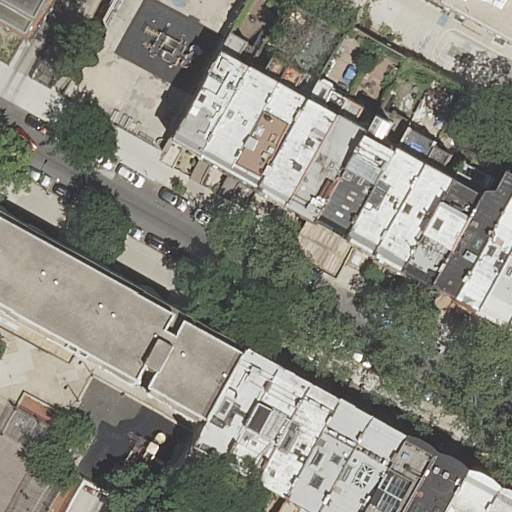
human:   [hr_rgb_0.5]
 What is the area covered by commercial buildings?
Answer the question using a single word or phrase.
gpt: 0m2

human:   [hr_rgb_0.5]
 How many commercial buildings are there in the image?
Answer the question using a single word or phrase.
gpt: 0

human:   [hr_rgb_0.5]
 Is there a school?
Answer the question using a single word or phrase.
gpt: yes

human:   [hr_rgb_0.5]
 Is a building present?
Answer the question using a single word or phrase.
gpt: yes

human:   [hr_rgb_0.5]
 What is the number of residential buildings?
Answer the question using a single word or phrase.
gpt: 27

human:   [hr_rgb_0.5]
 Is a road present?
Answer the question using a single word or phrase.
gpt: yes

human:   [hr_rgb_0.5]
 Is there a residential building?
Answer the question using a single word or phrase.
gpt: yes

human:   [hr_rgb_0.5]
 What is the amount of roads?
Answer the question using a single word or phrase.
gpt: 1

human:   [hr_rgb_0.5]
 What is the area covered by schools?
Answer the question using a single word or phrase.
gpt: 1696m2

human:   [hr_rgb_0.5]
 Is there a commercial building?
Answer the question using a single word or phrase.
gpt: no

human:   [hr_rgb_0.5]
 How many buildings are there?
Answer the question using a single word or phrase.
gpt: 27

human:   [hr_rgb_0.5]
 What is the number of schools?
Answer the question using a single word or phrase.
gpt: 1

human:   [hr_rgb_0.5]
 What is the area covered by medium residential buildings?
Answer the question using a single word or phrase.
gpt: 2507m2

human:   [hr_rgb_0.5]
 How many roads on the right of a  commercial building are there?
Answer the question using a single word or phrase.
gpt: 0

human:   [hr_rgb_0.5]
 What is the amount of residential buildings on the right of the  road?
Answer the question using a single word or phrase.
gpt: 19

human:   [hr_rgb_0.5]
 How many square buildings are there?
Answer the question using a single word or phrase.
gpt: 0

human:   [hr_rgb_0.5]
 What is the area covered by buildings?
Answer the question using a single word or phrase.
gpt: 6884m2

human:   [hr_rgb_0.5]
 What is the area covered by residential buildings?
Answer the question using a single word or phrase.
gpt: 6884m2

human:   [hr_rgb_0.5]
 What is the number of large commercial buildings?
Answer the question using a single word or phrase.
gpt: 0

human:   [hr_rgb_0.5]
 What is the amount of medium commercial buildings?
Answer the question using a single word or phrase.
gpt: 0

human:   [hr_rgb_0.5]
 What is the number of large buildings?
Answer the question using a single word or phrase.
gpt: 3

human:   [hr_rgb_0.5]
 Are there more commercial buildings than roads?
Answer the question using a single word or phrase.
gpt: no

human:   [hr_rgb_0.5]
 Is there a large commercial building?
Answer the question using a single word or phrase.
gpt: no

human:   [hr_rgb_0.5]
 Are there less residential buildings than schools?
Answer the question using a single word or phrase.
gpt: no

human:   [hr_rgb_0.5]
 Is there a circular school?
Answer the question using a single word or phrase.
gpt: no

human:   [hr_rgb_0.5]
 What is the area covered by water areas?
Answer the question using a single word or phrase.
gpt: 0m2

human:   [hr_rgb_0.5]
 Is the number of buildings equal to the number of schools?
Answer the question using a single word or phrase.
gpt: no

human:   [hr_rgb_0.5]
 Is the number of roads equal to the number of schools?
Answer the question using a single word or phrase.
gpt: yes

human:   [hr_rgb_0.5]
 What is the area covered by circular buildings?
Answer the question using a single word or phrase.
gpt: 0m2

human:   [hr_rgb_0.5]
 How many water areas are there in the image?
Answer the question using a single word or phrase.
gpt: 0

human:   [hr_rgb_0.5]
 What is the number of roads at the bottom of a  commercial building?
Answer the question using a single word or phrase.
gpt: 0

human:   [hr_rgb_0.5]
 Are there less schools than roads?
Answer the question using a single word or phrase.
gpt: no

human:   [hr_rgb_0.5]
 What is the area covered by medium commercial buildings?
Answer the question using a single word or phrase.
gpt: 0m2

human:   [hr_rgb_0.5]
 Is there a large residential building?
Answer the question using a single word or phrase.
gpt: yes

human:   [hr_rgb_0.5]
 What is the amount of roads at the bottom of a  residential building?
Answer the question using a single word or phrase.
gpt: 1

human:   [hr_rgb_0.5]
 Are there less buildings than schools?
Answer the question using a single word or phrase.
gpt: no

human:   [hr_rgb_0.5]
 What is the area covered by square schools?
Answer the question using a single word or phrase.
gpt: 0m2

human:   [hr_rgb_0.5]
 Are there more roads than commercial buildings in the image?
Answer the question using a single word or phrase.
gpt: yes

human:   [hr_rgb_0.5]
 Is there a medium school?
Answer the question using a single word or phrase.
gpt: no

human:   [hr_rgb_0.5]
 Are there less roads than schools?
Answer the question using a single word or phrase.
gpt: no

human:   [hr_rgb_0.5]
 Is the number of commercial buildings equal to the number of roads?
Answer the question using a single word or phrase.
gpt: no

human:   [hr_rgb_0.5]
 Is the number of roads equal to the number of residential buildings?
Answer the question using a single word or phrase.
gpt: no

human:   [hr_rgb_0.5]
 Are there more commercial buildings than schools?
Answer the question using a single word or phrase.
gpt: no

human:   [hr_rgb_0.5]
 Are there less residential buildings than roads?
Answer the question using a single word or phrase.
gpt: no

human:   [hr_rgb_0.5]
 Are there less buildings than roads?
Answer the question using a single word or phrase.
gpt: no

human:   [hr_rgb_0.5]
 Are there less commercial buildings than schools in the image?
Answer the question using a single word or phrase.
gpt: yes

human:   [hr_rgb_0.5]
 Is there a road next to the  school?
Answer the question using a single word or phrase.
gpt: yes

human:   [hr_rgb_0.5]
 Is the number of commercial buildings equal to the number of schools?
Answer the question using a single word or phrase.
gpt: no

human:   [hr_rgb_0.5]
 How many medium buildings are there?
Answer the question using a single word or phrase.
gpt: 17

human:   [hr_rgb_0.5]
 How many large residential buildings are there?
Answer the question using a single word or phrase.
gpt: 3

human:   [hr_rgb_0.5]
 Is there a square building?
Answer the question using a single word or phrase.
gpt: no

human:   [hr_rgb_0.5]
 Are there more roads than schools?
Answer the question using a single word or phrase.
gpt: no

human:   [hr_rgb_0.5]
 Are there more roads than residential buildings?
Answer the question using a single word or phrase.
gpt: no

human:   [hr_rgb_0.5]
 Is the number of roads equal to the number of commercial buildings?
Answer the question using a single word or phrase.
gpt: no

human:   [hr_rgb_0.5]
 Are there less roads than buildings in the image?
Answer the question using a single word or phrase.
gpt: yes

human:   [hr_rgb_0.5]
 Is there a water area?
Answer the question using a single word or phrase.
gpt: no

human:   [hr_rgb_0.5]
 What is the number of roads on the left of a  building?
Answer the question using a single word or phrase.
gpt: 1

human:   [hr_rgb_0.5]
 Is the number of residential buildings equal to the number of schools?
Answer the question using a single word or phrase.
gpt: no

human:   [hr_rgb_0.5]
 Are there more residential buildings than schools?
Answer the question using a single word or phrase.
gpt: yes

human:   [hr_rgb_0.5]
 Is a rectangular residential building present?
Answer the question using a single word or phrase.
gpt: yes

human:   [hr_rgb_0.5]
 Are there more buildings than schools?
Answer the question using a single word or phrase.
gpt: yes

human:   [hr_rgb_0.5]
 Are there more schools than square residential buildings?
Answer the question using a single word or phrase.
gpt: yes

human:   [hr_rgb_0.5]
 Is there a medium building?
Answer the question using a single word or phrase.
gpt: yes

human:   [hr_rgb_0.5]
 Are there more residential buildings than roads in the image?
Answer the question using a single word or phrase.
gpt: yes